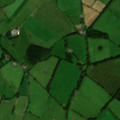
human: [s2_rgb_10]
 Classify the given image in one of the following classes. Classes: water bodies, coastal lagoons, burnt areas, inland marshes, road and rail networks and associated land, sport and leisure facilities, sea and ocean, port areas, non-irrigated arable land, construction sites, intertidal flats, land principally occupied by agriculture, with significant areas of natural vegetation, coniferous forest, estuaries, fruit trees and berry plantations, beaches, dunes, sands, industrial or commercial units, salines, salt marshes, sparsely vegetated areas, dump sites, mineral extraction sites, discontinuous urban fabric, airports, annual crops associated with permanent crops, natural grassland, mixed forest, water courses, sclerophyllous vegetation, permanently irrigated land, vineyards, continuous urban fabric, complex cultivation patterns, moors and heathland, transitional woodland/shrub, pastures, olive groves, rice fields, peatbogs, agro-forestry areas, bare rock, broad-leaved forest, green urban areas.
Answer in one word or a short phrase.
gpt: pastures